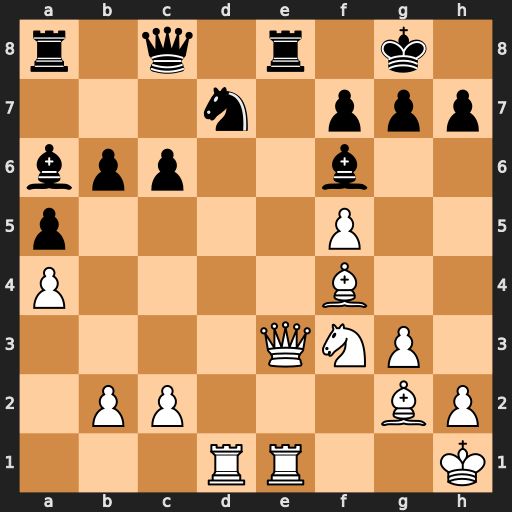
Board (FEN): r1q1r1k1/3n1ppp/bpp2b2/p4P2/P4B2/4QNP1/1PP3BP/3RR2K
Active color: w
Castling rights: -
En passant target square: -
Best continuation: Qxe8+ Qxe8 Rxe8+